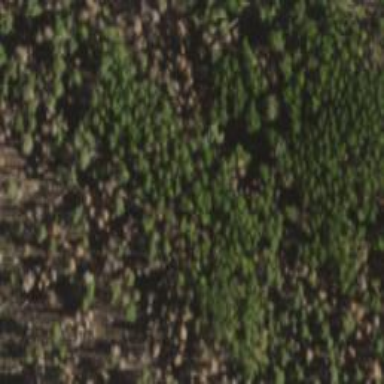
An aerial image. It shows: Deciduous woodland area with lush foliage.